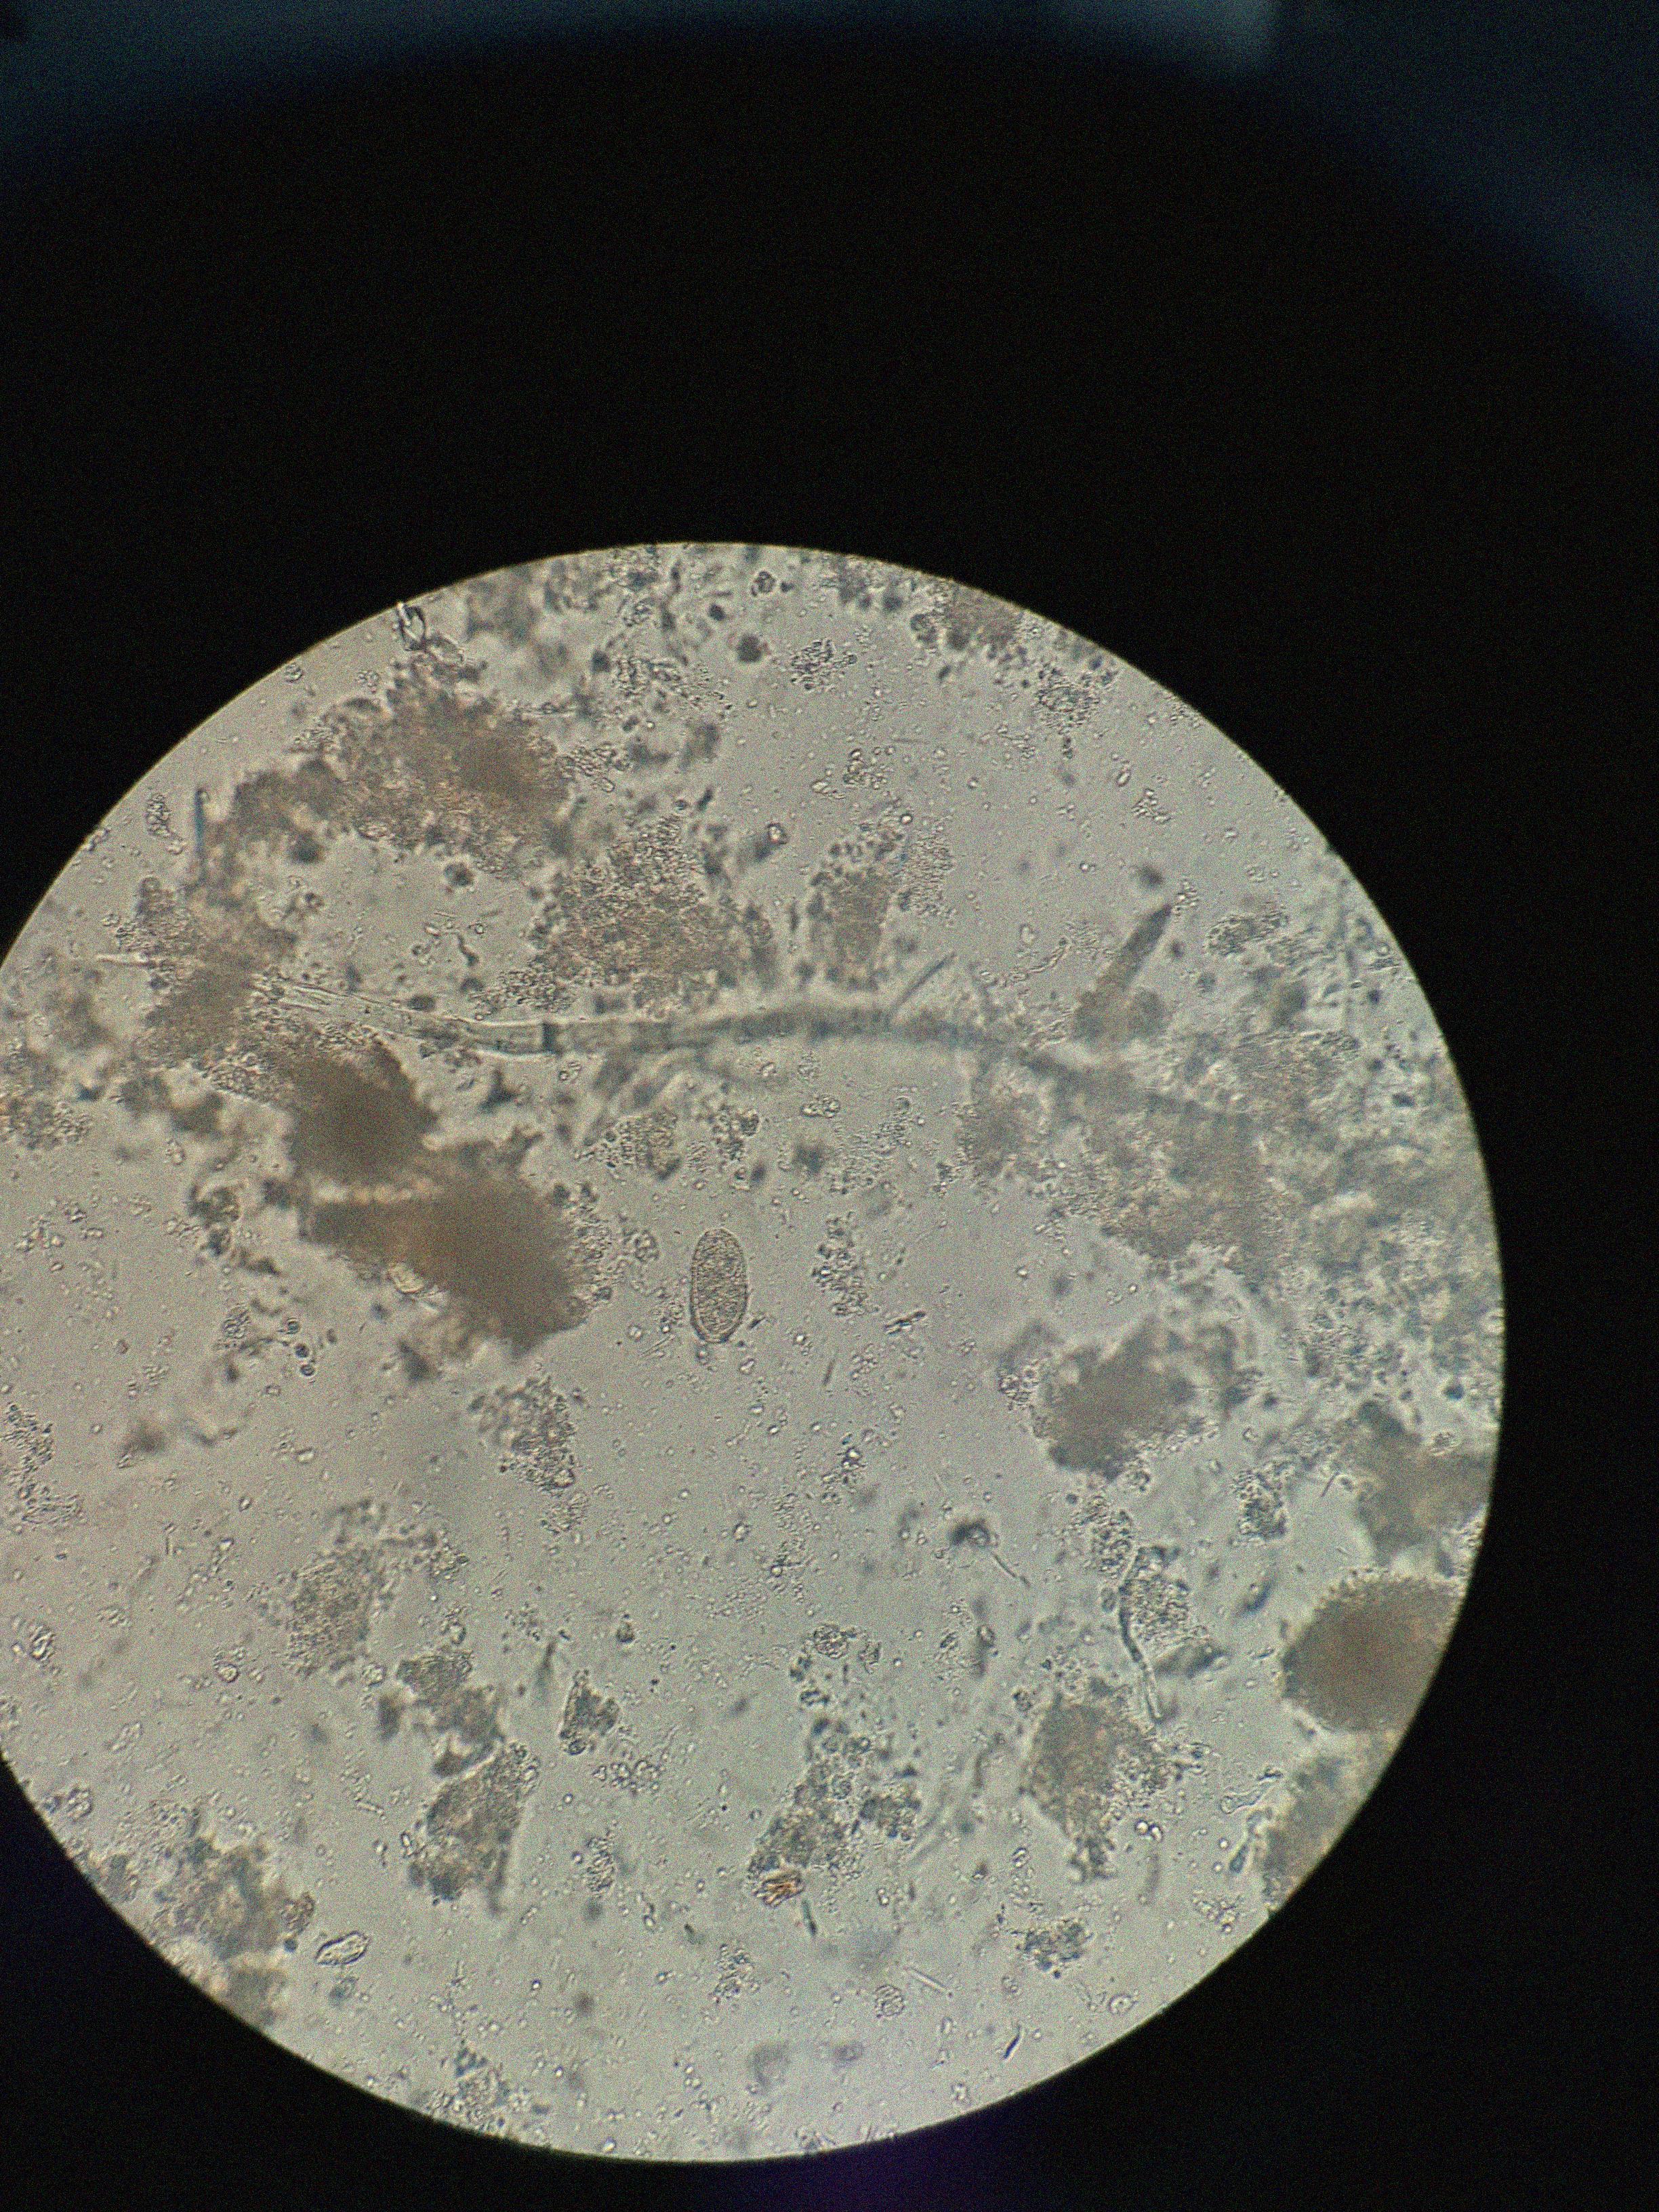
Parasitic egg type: Capillaria philippinensis